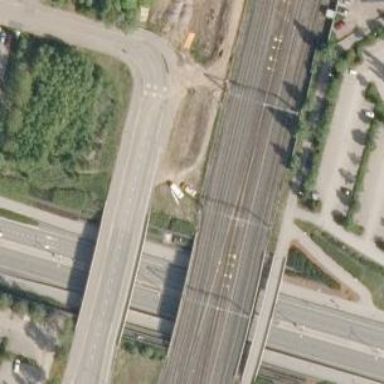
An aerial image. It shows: Railway bridge with electrified contact lines. This bridge is part of railway siding.